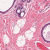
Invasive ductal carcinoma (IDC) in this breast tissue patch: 0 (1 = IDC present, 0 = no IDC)